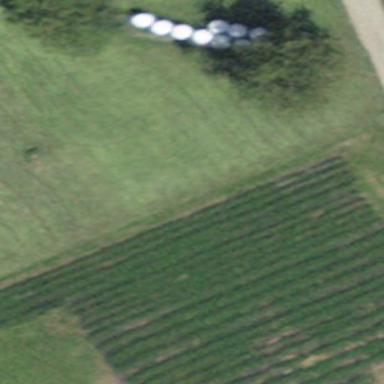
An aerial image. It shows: Vineyard where grapes are grown.